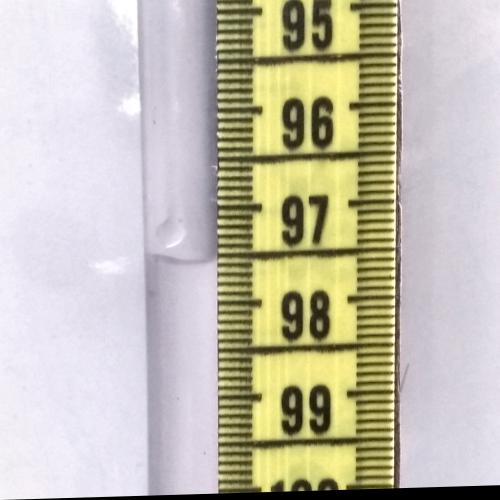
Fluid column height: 97.6 cm